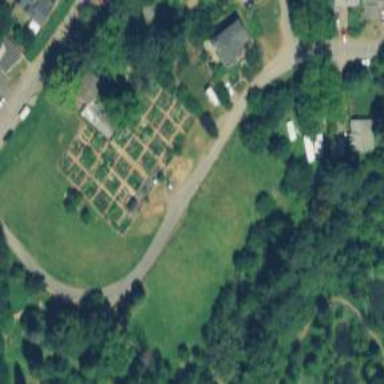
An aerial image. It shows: Community garden filled with leisure land.